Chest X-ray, AP view. Patient: 26 years old, sex M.
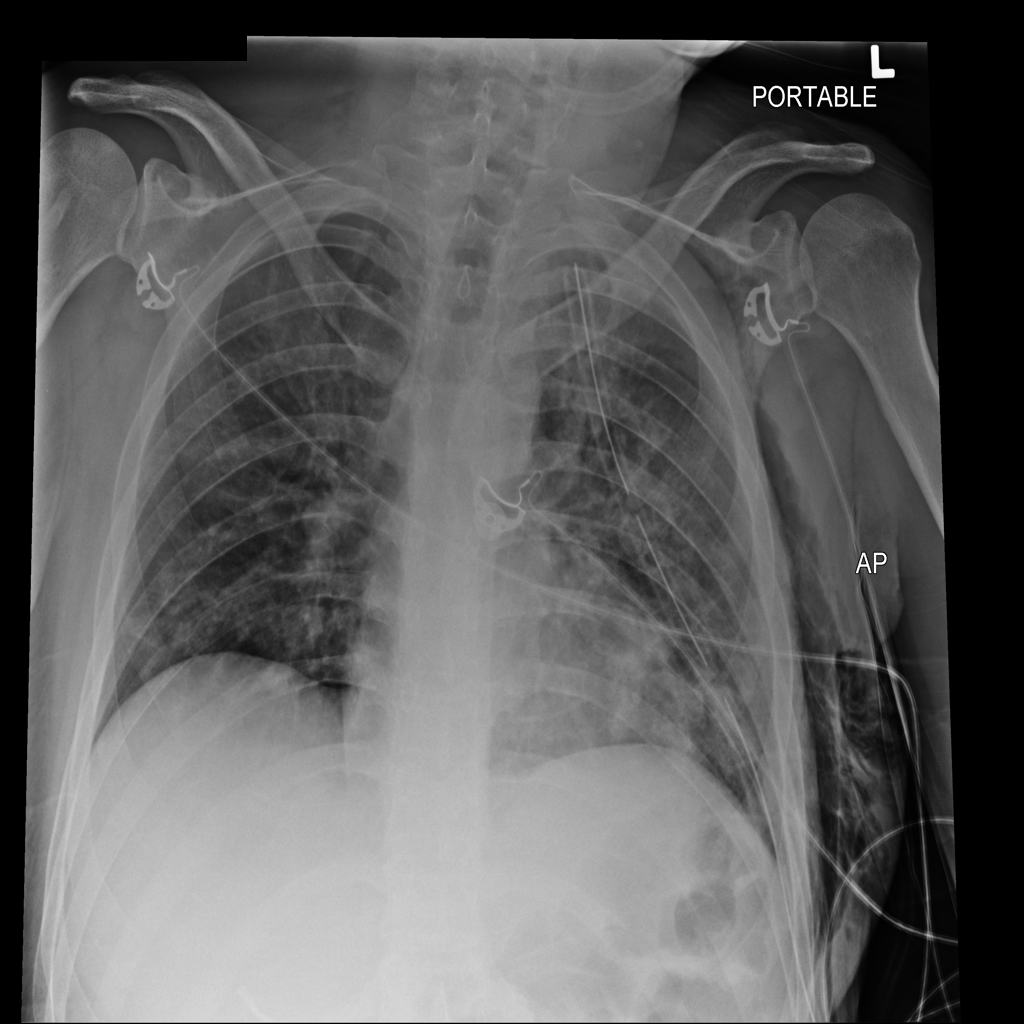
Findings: Infiltration